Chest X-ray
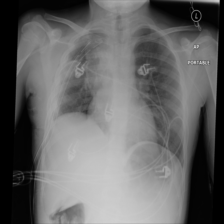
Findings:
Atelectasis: negative
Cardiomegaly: negative
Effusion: negative
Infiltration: positive
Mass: negative
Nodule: negative
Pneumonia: negative
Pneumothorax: positive
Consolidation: negative
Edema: negative
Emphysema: positive
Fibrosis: negative
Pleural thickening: negative
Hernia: negative